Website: macys
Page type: billing-address
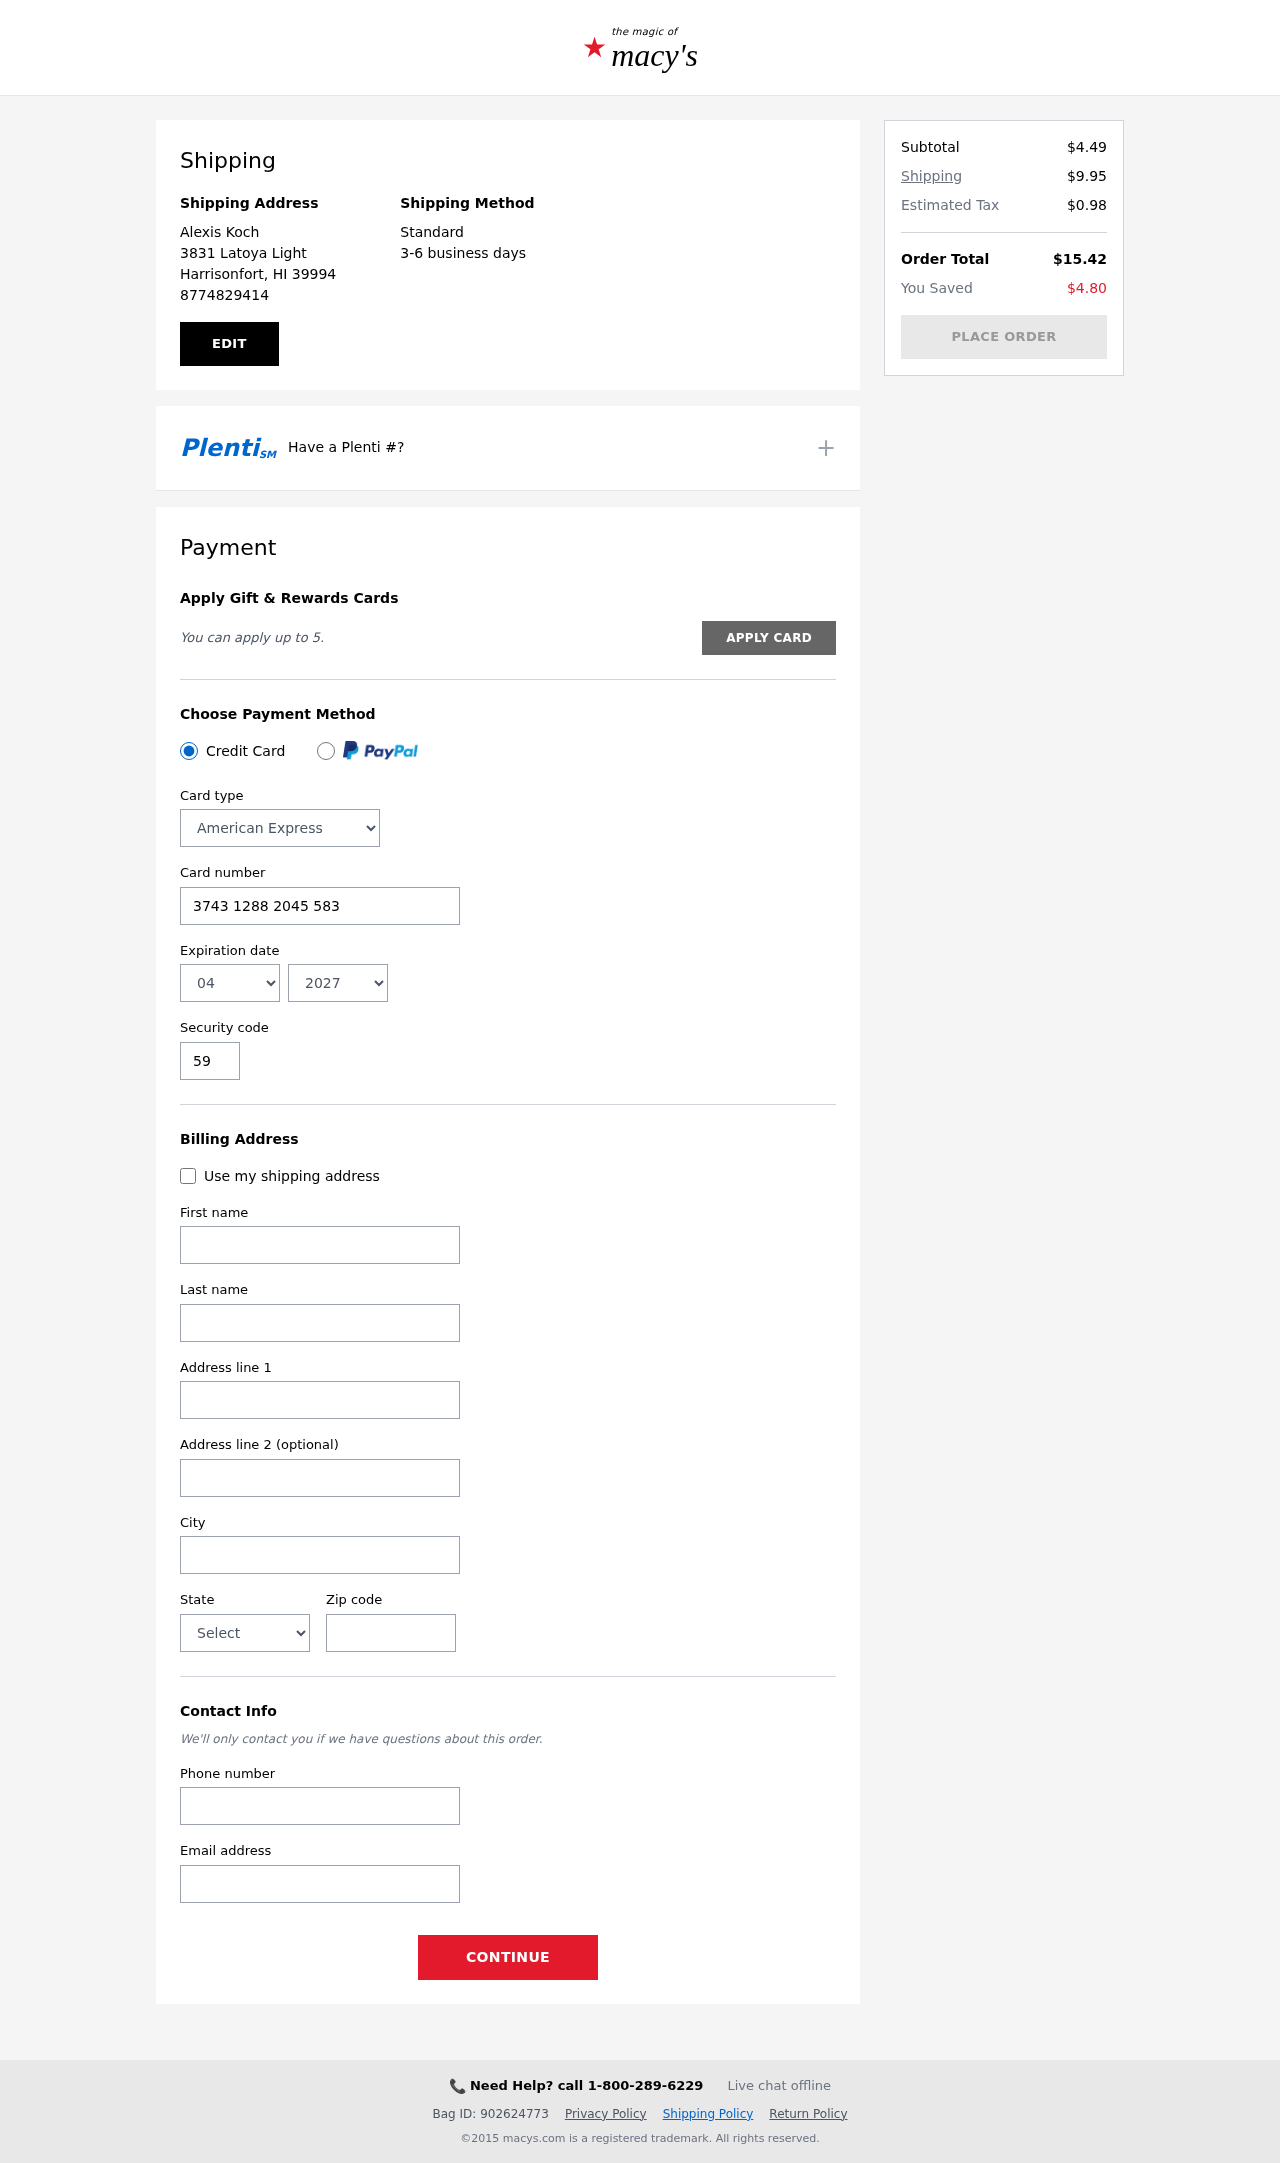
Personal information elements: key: PII_CARD_CVV
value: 5915
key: PII_CARD_EXPIRY_MONTH
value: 04
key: PII_CARD_EXPIRY_YEAR
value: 27
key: PII_CARD_NUMBER
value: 3743 1288 2045 583
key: PII_CARD_TYPE
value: American Express
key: PII_CITY
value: Harrisonfort
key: PII_CITY_STATE_ZIP
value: Harrisonfort, HI 39994
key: PII_EMAIL
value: alexiskoch@gmail.com
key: PII_FIRSTNAME
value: Alexis
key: PII_FULLNAME
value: Alexis Koch
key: PII_LASTNAME
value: Koch
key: PII_PHONE
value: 8774829414
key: PII_POSTCODE
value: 39994
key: PII_STATE
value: Hawaii
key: PII_STREET
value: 3831 Latoya Light
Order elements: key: ORDER_SUBTOTAL
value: $4.49
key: ORDER_SHIPPING_COST
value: $9.95
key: ORDER_TAX
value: $0.98
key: ORDER_TOTAL
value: $15.42
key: ORDER_SAVINGS
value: $4.80